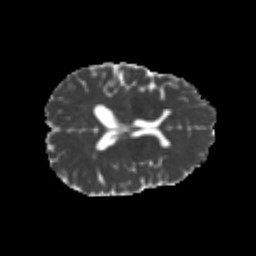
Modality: MD
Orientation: axial
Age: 21
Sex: female
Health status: healthy
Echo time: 0.074 s